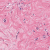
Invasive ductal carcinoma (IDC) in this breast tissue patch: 0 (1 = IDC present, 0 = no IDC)